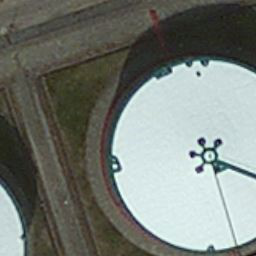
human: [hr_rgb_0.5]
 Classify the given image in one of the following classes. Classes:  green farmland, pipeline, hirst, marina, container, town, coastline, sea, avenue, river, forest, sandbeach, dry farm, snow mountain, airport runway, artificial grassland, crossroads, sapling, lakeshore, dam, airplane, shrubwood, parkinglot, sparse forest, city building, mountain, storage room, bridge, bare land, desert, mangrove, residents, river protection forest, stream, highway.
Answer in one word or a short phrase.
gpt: storage room